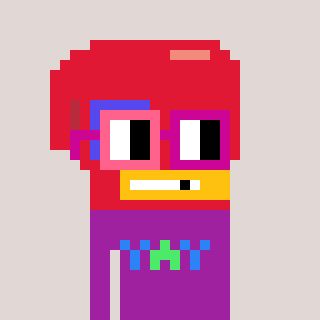
a pixel art character with square pink and red glasses, a boxing glove-shaped head and a magenta-colored body on a warm background